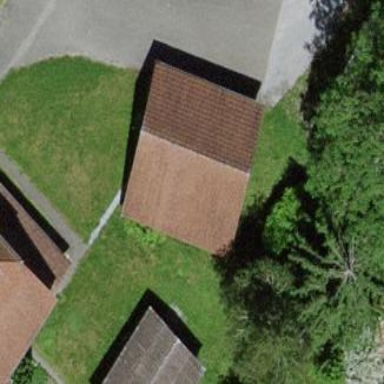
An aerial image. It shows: Rural barn.